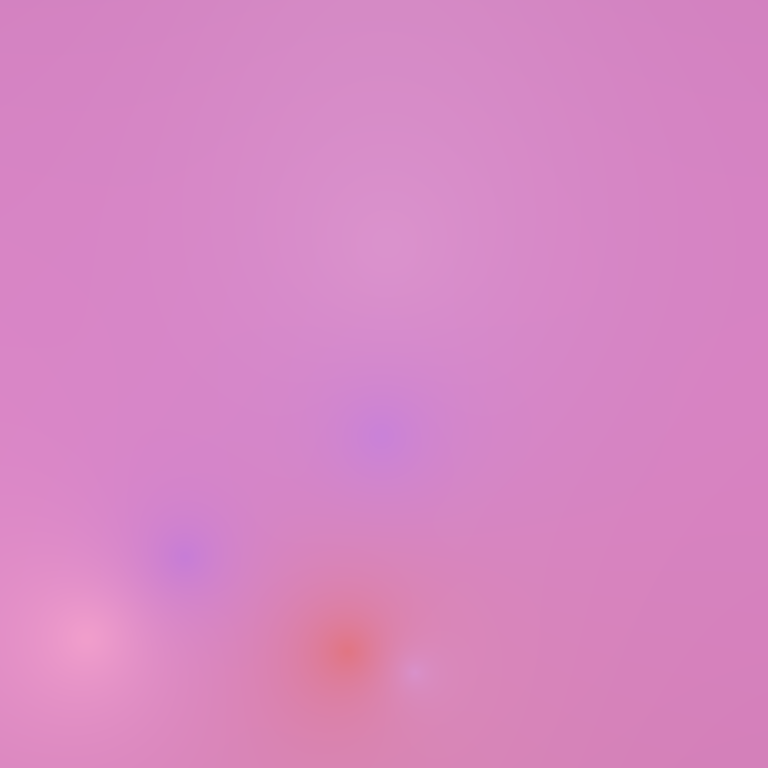
Abstract light effect, smooth gradient from soft pink to light purple, calm atmosphere, diffuse glow, no room, no furniture, no objects.